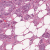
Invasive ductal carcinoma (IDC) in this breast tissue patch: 1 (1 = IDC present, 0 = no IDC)